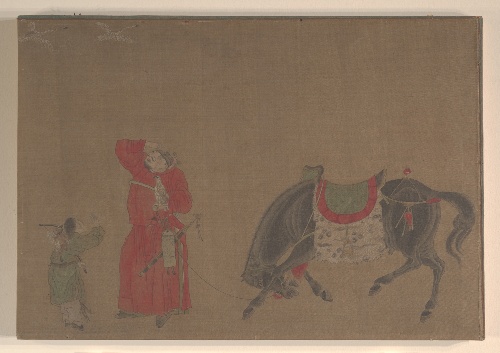
Artist: Unidentified artist
Object type: Album leaf
Classification: Paintings
Medium: Album leaf; ink and color on silk
Culture: China
Period: Ming (1368–1644) or Qing (1644–1911) dynasty
Dimensions: 7 1/2 x 11 1/2 in. (19.1 x 29.2 cm)
Department: Asian Art
Credit line: Gift of Mr. and Mrs. Harry G. Friedman, 1943
Accession year: 1943
Repository: Metropolitan Museum of Art, New York, NY
Tags: Geese|Men|Horses